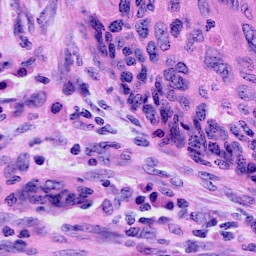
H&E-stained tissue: Cervix